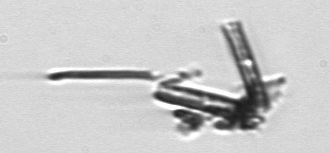
Label: Thalassionema